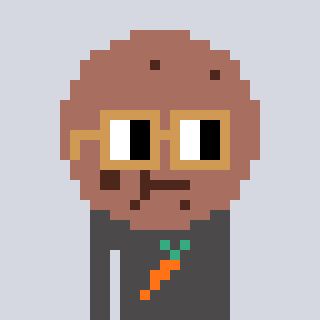
a pixel art character with square brown glasses, a cookie-shaped head and a grayscale-colored body on a cool background